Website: slack
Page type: billing-address
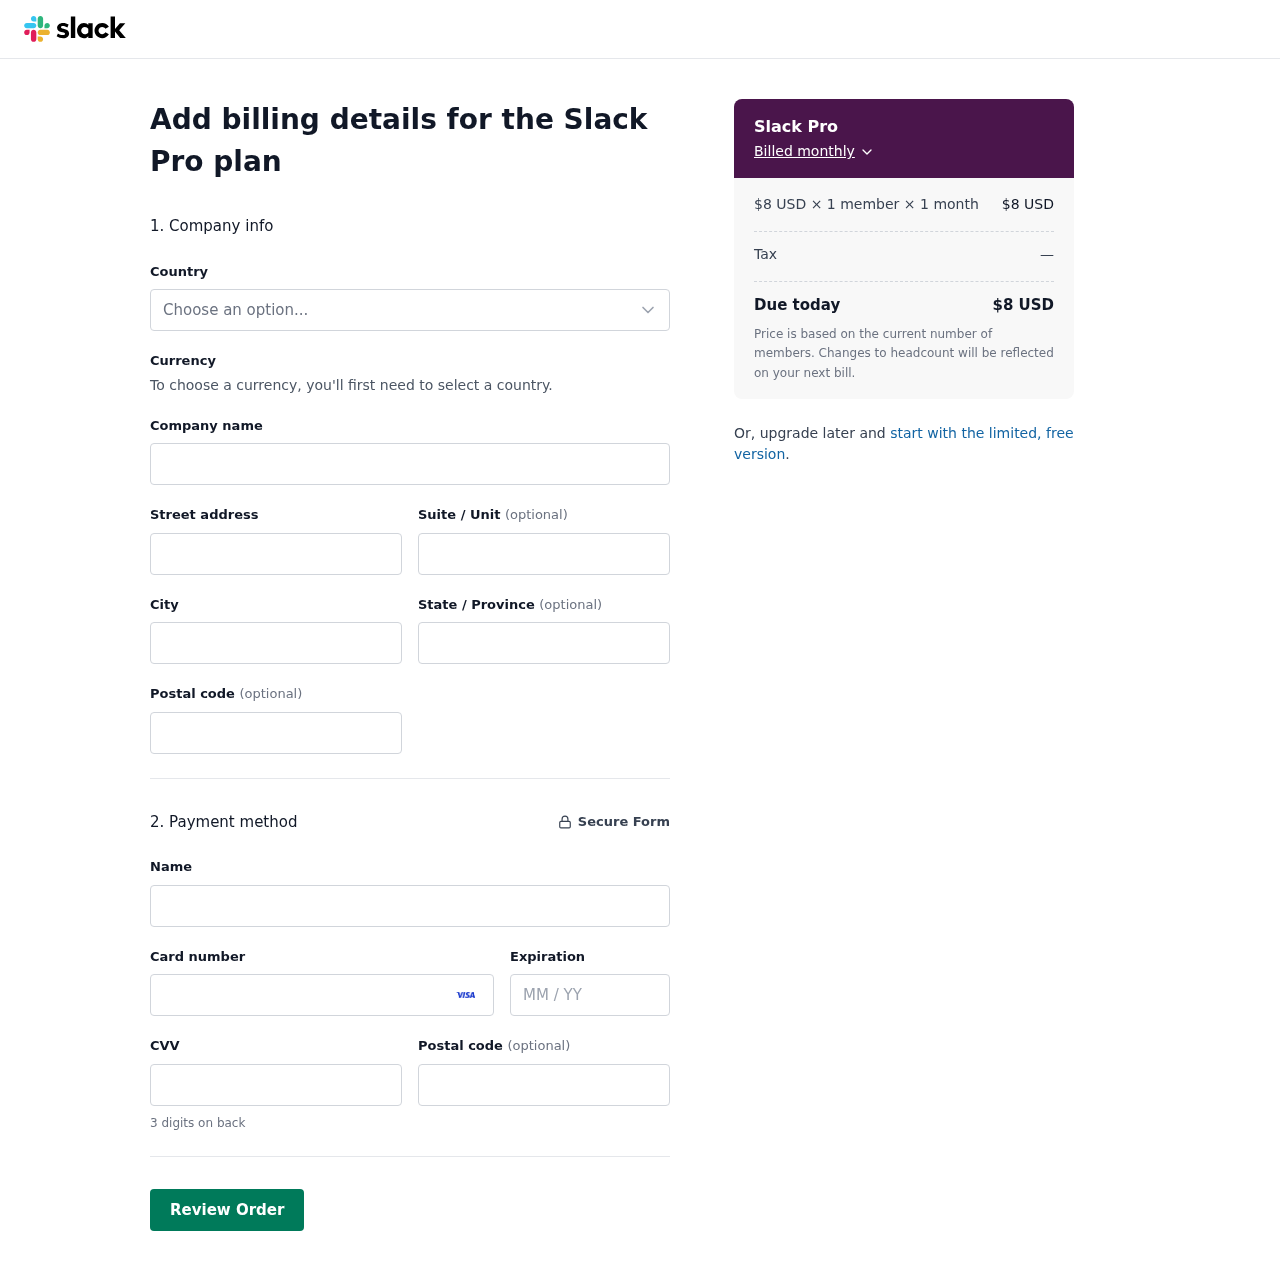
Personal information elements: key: PII_CARD_CVV
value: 806
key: PII_CARD_EXPIRY
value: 12/27
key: PII_CARD_NUMBER
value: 4628 7312 3011 9483
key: PII_CITY
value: Jodyburgh
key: PII_COMPANY
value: Nelson-Warner
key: PII_COUNTRY
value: United States
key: PII_FULLNAME
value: William Gray
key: PII_POSTCODE
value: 26151
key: PII_STATE
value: Utah
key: PII_STREET
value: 48529 Fischer Port
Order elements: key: ORDER_PLAN_PRICE
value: $8 USD
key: ORDER_NUM_MEMBERS
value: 1 member
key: ORDER_NUM_MONTHS
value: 1 month
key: ORDER_SUBTOTAL
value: $8 USD
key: ORDER_TAX
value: —
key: ORDER_TOTAL
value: $8 USD